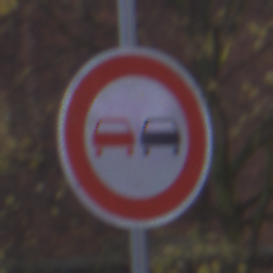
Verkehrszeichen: Ueberholverbot
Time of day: SunriseSunset
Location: Outdoor (Urban)
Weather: Clear
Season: NotSpecified
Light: Natural